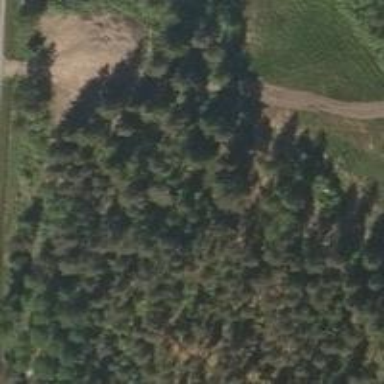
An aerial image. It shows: Disc golf tee area.